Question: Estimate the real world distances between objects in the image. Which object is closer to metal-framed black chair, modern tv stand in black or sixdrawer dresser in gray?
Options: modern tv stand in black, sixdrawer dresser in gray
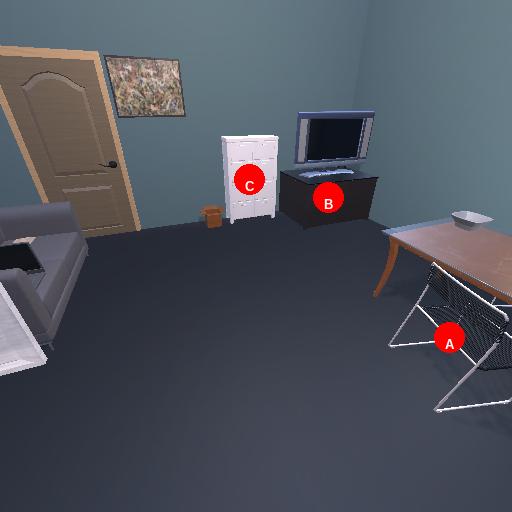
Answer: modern tv stand in black